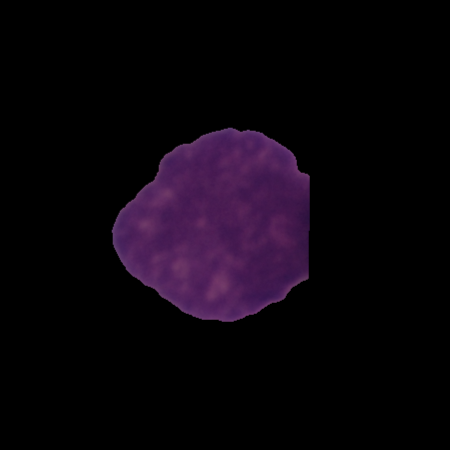
Label: cancer